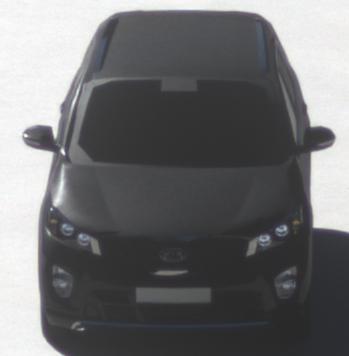
Make: KIA
Model: Sorento 2.2 CRDi
Detailed model: Sorento (UM)
Model produced from: 2015/03
Model produced until: 2017/10
Doors: 5
Color: black
Road condition: dry road
Daytime: morning or afternoon
Contrast: high contrast